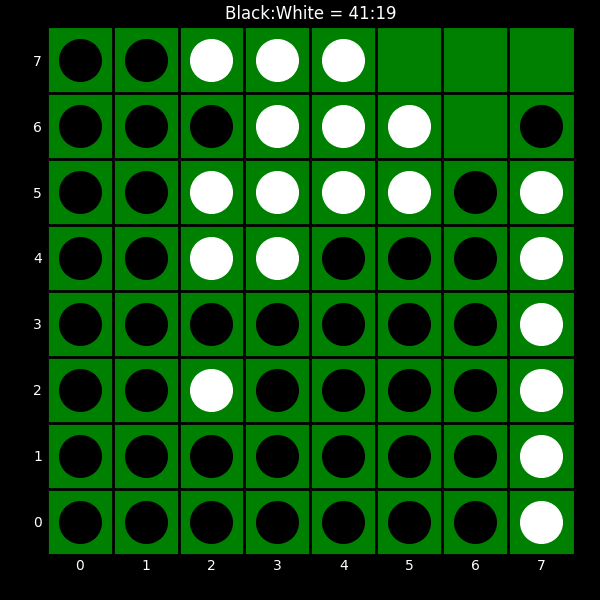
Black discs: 41
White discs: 19